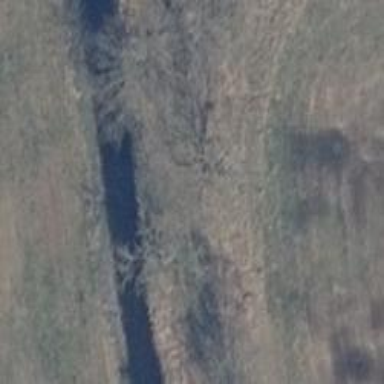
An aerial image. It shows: Row of trees in natural setting.